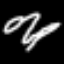
Label: squiggle